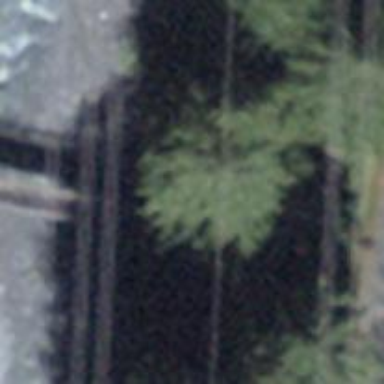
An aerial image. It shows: Bridge over path. The bridge is part of route.